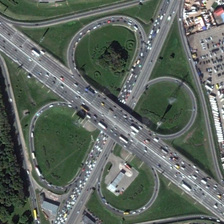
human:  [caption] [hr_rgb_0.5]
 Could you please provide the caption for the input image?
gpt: green meadows and trees are near a viaduct with many cars .

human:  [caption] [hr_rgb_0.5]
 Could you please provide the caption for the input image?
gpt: the highway is shaped like a butterfly .

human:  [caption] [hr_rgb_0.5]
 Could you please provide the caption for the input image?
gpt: green meadows and trees are near a viaduct with many cars .

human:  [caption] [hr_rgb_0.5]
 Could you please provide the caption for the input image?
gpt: the forest is on the left side of the road and the building is on the right .

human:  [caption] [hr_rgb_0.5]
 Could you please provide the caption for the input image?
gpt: the highway is shaped like a butterfly .